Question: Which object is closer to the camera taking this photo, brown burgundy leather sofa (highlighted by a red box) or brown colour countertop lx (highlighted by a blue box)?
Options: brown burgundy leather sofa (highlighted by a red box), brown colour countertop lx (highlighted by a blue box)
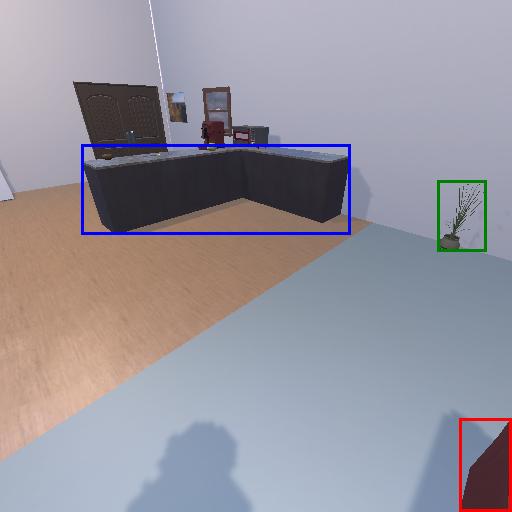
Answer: brown burgundy leather sofa (highlighted by a red box)